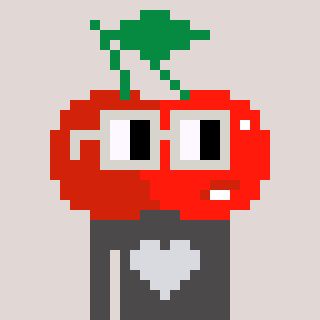
a pixel art character with square light gray glasses, a cherry-shaped head and a grayscale-colored body on a warm background